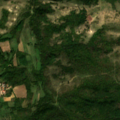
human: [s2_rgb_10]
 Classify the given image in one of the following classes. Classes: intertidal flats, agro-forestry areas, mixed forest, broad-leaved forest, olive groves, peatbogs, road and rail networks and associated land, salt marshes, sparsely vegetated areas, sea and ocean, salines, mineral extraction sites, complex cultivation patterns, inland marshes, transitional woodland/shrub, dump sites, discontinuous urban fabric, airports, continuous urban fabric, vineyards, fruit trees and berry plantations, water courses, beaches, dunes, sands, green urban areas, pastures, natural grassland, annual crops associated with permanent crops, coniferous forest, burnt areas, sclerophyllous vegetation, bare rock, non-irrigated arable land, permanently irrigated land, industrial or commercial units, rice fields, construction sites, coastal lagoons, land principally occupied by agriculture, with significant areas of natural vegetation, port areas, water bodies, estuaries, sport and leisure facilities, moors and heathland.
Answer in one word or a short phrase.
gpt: non-irrigated arable land, pastures, complex cultivation patterns, broad-leaved forest, transitional woodland/shrub